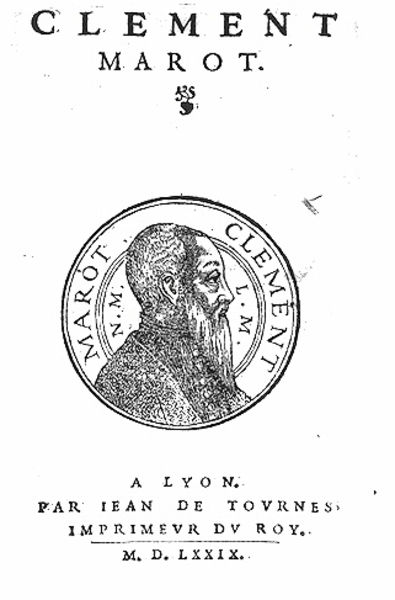
Titel: Bildnis des Clément Marot
Künstler: Jean de Tournes
Institution: (Seriendruck)
Schlagwörter: kopf, mann, umhang, weiß, frankreich, grau, nase, ohr, profil, schwarz, stirn, zeichnung, alt, bart, augen, kragen, mensch, vollbart, bild, bildnis, portrait, porträt, auge, haare, blatt, lippen, renaissance, kreis, rund, schrift, papier, grafik, graphik, französisch, könig, inschrift, büste, seitenansicht, jahreszahl, buch, medaillon, druck, schnitt, radierung, stich, titel, kupfer, seite, illustration, schwarzweiß, text, par, titelblatt, stempel, rom, buchseite, buchtitel, deckblatt, titelseite, wappen, medaille, siegel, emblem, kupferstich, gravure, dokument, prägung, münze, franzose, latein, rnd, italienisch, frontispiz, jean, livre, taler, ilustration, roy, page, lyon, graphikl, clement, clement marot, erste seite, jean de tournes, lxxix, marot, papir, schriuft, tournes, auteur, de, iean, tovrnes, imprimevr, dv, clöement, clement marot lyon mdlxxix bart profil mann kreis, sceau, identité, page couverture, nm, skipt, gelclement